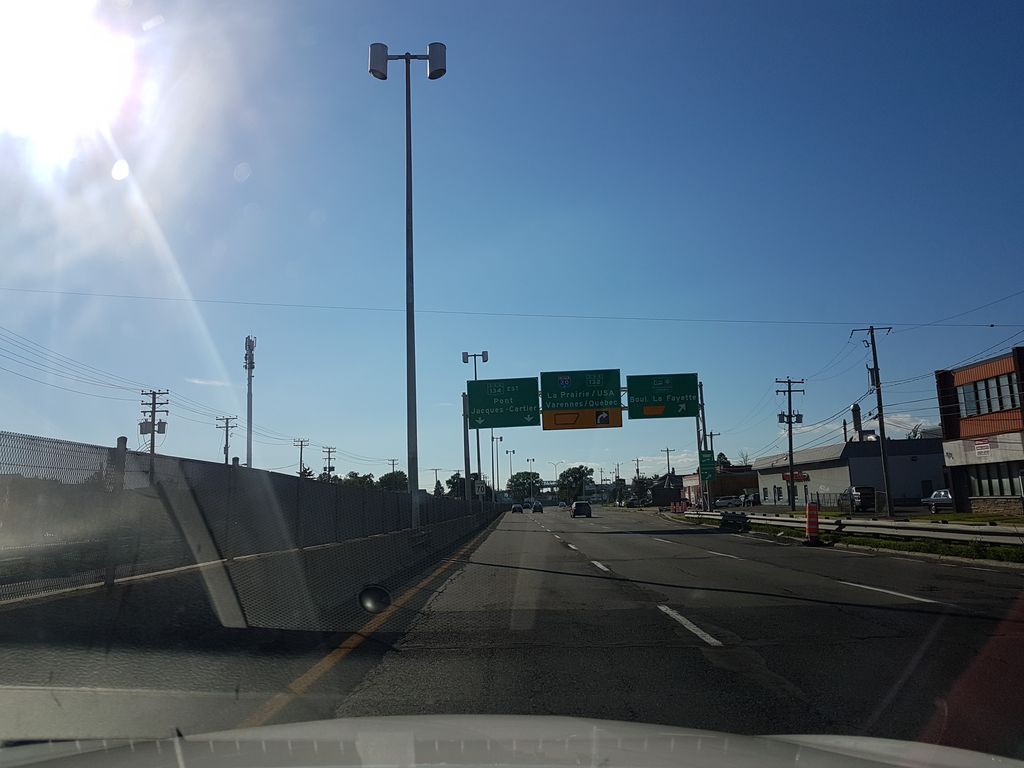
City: montreal